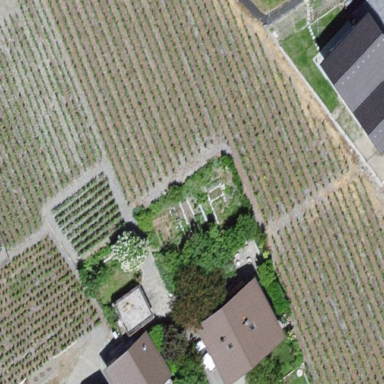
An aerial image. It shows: Vineyard growing grapes.